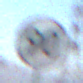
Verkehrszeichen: EndeGeschwindigkeit90
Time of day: Dawn
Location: Outdoor (Nature)
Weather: Clear
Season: NotSpecified
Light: Natural